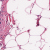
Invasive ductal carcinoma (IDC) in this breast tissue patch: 1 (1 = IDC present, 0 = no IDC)